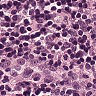
Metastatic tissue present: no